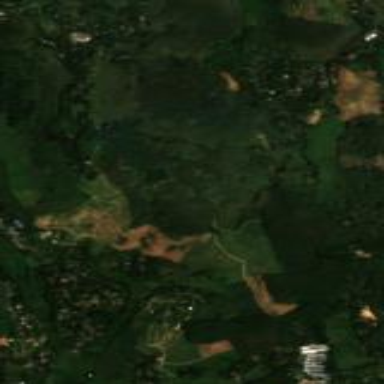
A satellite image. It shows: Orchard filled with rubber trees.